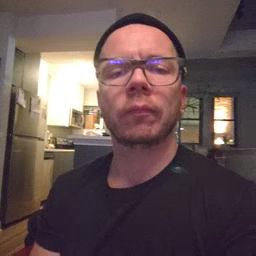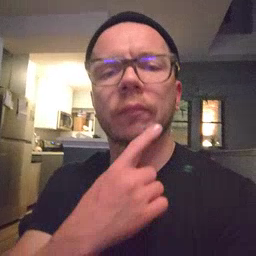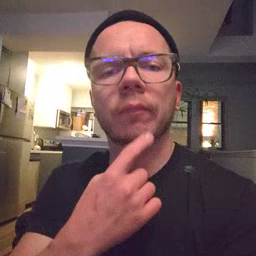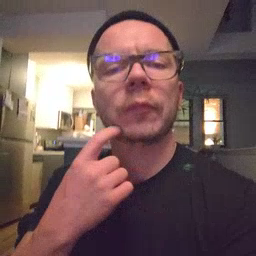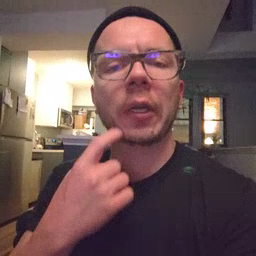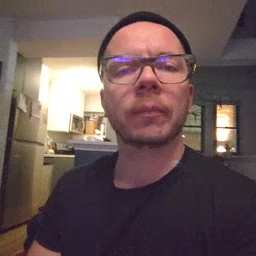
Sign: chin